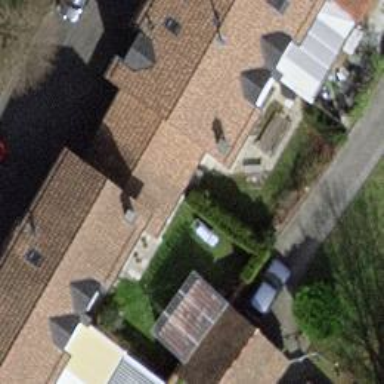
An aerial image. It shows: Garden enclosed by fence.